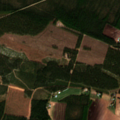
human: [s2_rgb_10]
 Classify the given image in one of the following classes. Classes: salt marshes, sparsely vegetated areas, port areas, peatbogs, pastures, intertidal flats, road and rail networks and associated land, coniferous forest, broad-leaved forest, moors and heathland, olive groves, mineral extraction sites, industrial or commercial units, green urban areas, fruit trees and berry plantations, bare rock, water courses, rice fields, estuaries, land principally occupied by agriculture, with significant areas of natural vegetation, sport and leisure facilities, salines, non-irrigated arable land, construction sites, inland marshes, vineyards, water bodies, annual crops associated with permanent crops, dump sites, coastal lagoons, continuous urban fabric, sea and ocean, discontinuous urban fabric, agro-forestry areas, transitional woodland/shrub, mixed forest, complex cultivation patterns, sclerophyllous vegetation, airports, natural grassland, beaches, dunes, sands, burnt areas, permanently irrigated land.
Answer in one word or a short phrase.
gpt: non-irrigated arable land, land principally occupied by agriculture, with significant areas of natural vegetation, coniferous forest, mixed forest, transitional woodland/shrub